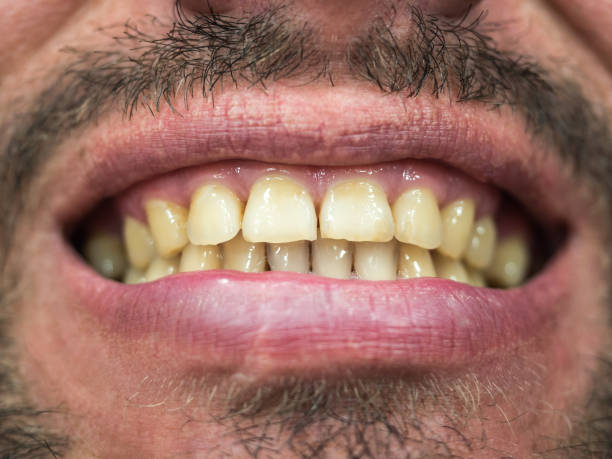
Condition: Calculus